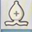
Piece: wB